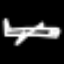
Label: airplane